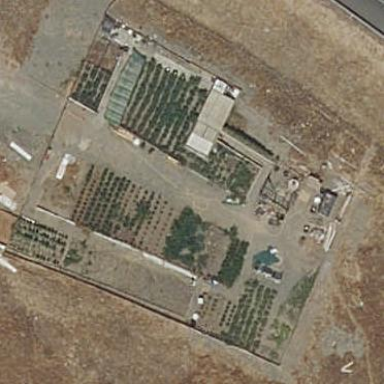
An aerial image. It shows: Allotments area.